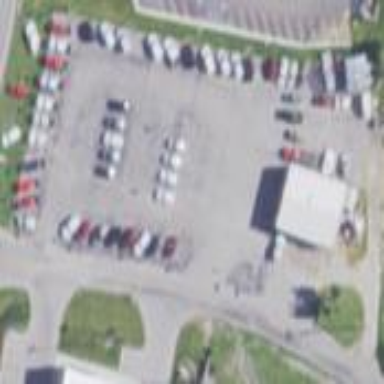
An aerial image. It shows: Shop that sells cars.